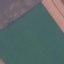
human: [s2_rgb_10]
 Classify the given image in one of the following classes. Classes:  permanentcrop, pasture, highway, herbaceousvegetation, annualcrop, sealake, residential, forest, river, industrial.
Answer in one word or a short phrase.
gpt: AnnualCrop